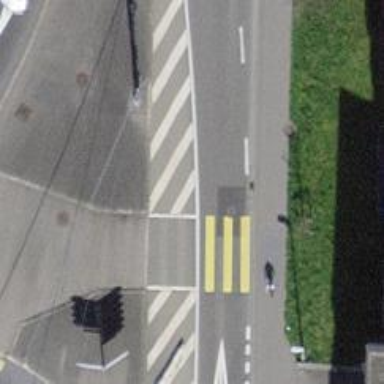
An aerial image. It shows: Kerb serving as barrier.